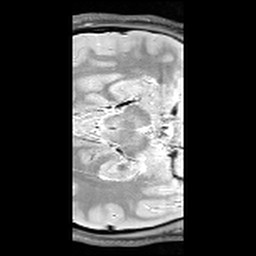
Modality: T1w
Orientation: axial
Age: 27
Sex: male
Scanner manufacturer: siemens
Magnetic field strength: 3 T
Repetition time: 6.5 s
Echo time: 0.016 s